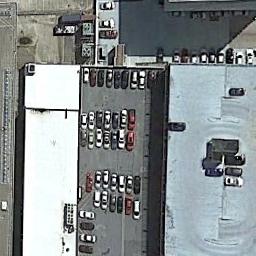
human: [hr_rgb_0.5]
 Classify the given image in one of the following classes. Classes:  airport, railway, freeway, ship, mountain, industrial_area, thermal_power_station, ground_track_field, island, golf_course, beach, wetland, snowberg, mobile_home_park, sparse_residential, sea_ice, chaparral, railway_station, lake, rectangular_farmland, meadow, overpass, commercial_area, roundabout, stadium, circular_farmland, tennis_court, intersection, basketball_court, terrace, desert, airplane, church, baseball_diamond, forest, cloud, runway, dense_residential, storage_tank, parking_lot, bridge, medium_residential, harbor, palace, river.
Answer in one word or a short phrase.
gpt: parking_lot